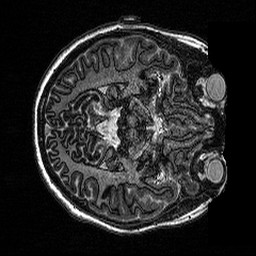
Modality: MP2RAGE
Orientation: axial
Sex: female
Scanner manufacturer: siemens
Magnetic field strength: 3 T
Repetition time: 5 s
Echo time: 0.00292 s